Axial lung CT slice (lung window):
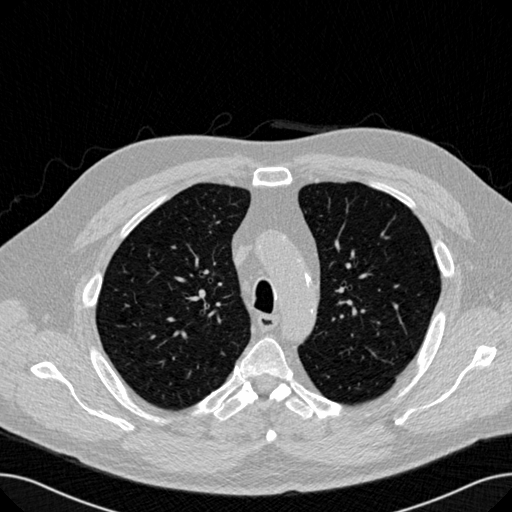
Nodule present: no